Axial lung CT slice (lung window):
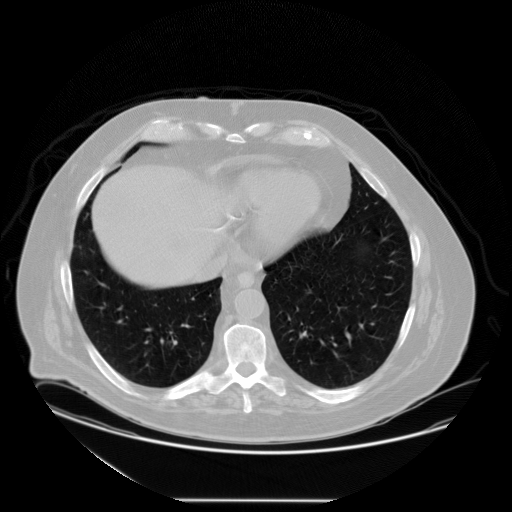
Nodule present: no